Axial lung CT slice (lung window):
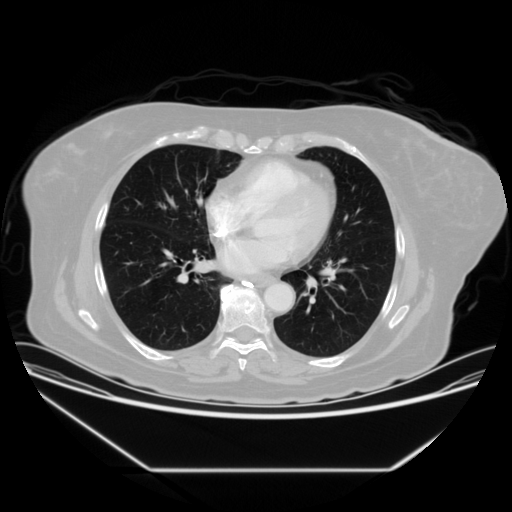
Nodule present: no